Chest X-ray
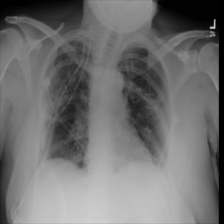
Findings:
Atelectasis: negative
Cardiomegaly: negative
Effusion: negative
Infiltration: negative
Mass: negative
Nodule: negative
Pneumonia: negative
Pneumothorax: negative
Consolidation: negative
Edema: negative
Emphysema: negative
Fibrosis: negative
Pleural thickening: negative
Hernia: negative